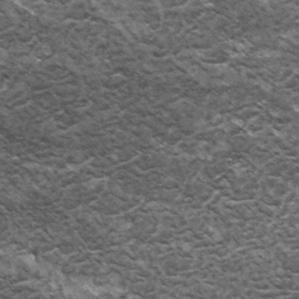
Label: frost